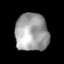
Tissue: lung
Cell type: Epithelial cells
Senescence score: 0.2112
Nuclear area (px): 1226
Mean DAPI intensity: 160.4